Question: Count the number of objects in the diagram.
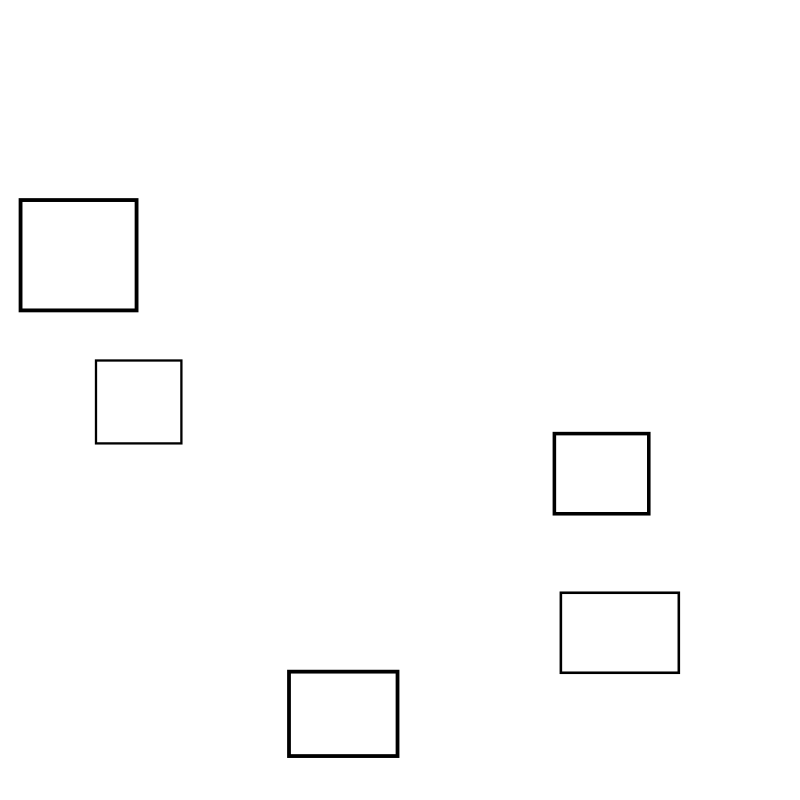
Answer: 5